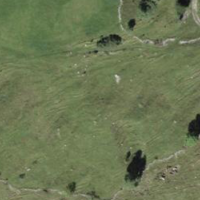
EUNIS habitat code: 24
Species observed at this site:
Dactylorhiza sambucina